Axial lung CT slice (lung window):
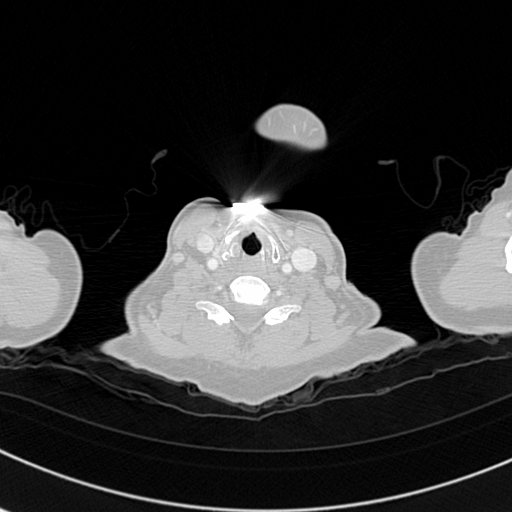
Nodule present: no